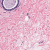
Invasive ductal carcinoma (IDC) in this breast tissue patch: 0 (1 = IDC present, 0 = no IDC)